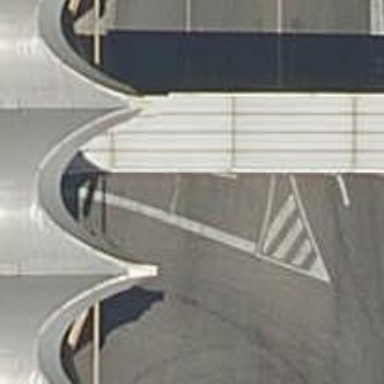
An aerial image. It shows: Airport gate.